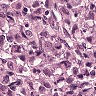
Metastatic tissue present: yes